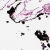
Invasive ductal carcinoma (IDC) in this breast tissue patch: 0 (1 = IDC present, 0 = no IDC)